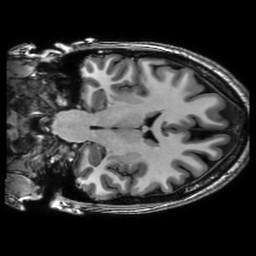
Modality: T1w
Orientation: coronal
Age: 30
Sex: female
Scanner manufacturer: philips
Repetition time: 0.008097 s
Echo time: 0.00372 s